Question: Although I've solved this problem. I need someone to explain to me why it worked.
I've got a 'UINavBar' that has a custom 'UIView' as the visible ViewController. I created a custom button in place of the navbar's title view and set it as 'autorelease' (I'm customising existing non-ARC <URL>:
'''
- (void)loadView {
..
UIButton *button = [UIButton buttonWithType:UIButtonTypeRoundedRect];
[button addTarget:self
action:@selector(presentEmailThreadList)
forControlEvents:UIControlEventTouchDown];
[button setTitle:[NSString stringWithFormat:@"1 of %d",self.numThreads] forState:UIControlStateNormal];
button.frame = CGRectMake(80.0, 210.0, 160.0, 40.0);
self.navigationItem.titleView = [button autorelease];
}
'''
This code works when I present a view modally ie:
'''
[self presentModalViewController:emailThreadListVC animated:YES];
'''
but gives me an 'EXC_BAD_ACCESS' error if I try to push it to the navigation stack, then click the 'back button' on the new VC:
'''
[self.navigationController pushViewController:emailThreadListVC animated:YES];
'''
and specifically crashes at the 'UINavigationItemTitleView':

I've concluded that the 'titleView' no longer exists when I try to go back to the original VC, meaning that the 'autorelease' did decrement the reference count on the 'titleView' when I push a VC ontop the stack, but it won't decrement the reference count when I push a VC modally.
Any idea why?
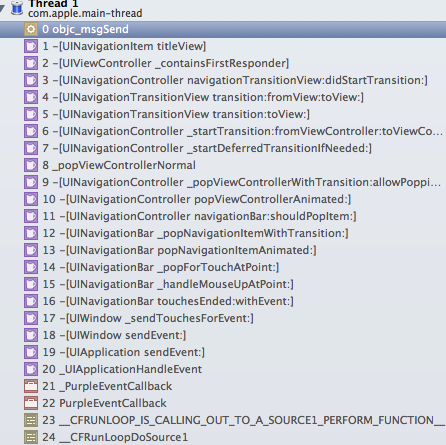
Answer: The problem is here:
'''
UIButton *button = [UIButton buttonWithType:UIButtonTypeRoundedRect];
...
self.navigationItem.titleView = [button autorelease]; <-- DOUBLE AUTORELEASE
'''
'buttonWithType' already returns an autoreleased object, so you do not need to explicitly autorelease it again.
Why it works when you use 'presentViewController' is another issue. I think it comes down to different timings in the two cases.